Interaction volume radius: 5 \u00c5
Interaction volume height: 30 \u00c5
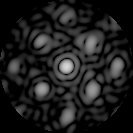
Disorder parameter: 0.4044